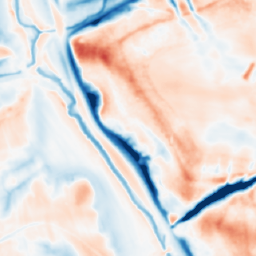
Category: multiscale
Decomposition family: dog_multiscale
Decomposition parameters: sigma_ratio: 1.6
n_scales: 5
base_sigma: 1
Upsampling method: nearest
Upsampling parameters: scale: 2
Upsampling scale: 2